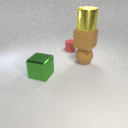
large brown rubber sphere below large brown rubber cube